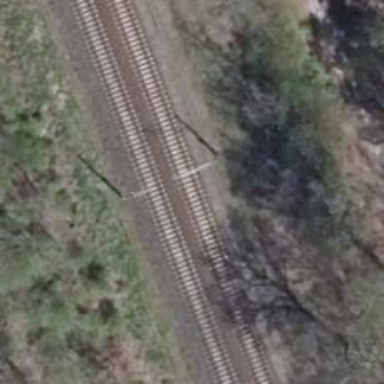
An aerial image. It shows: Railway milestone with catenary mast.